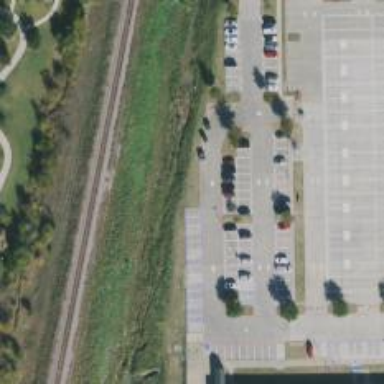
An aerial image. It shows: Parking space.